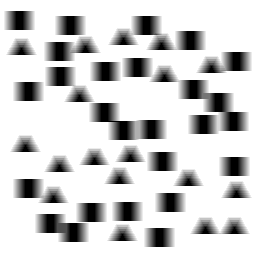
Squares: 26
Triangles: 18
Stars: 0
Total shapes: 44